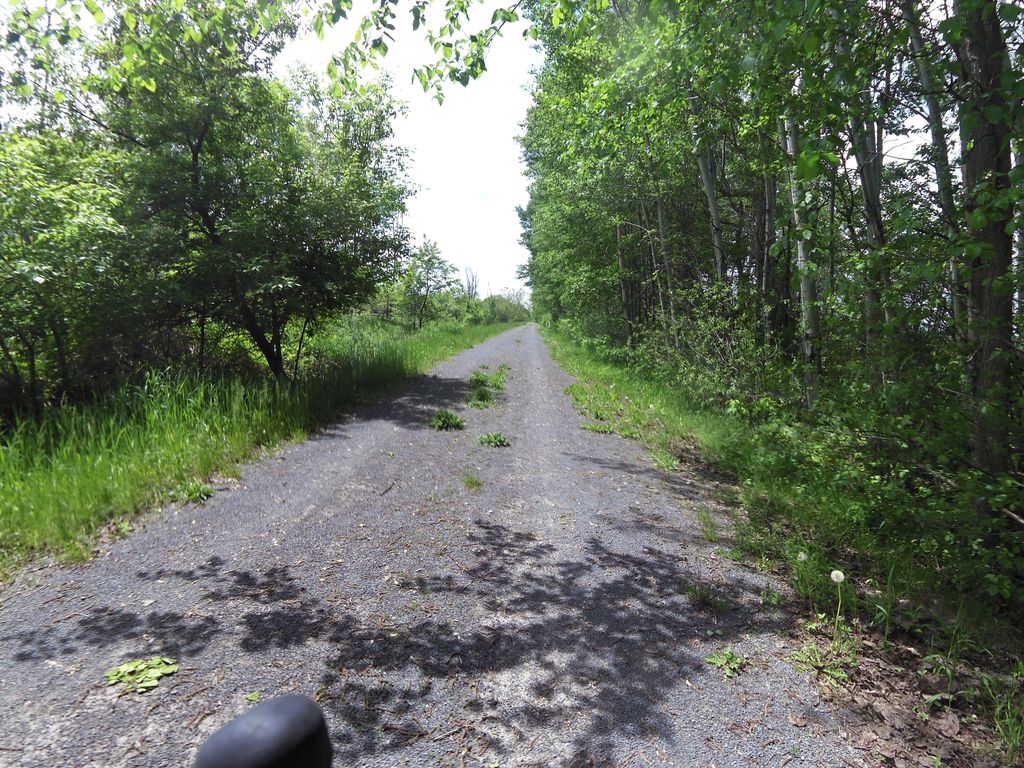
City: ottawa-gatineau